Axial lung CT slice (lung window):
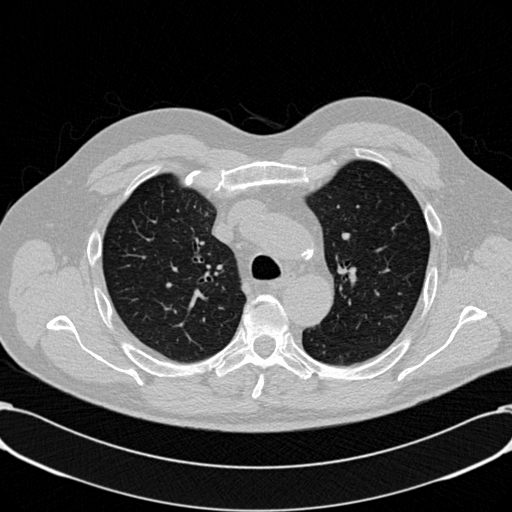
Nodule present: no